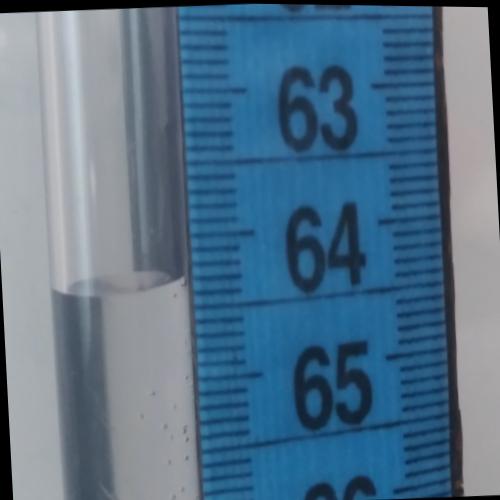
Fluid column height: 64.3 cm